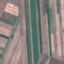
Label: AnnualCrop